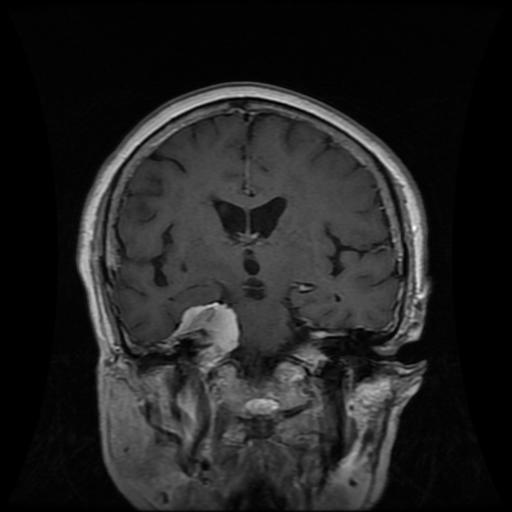
Label: meningioma